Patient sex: M
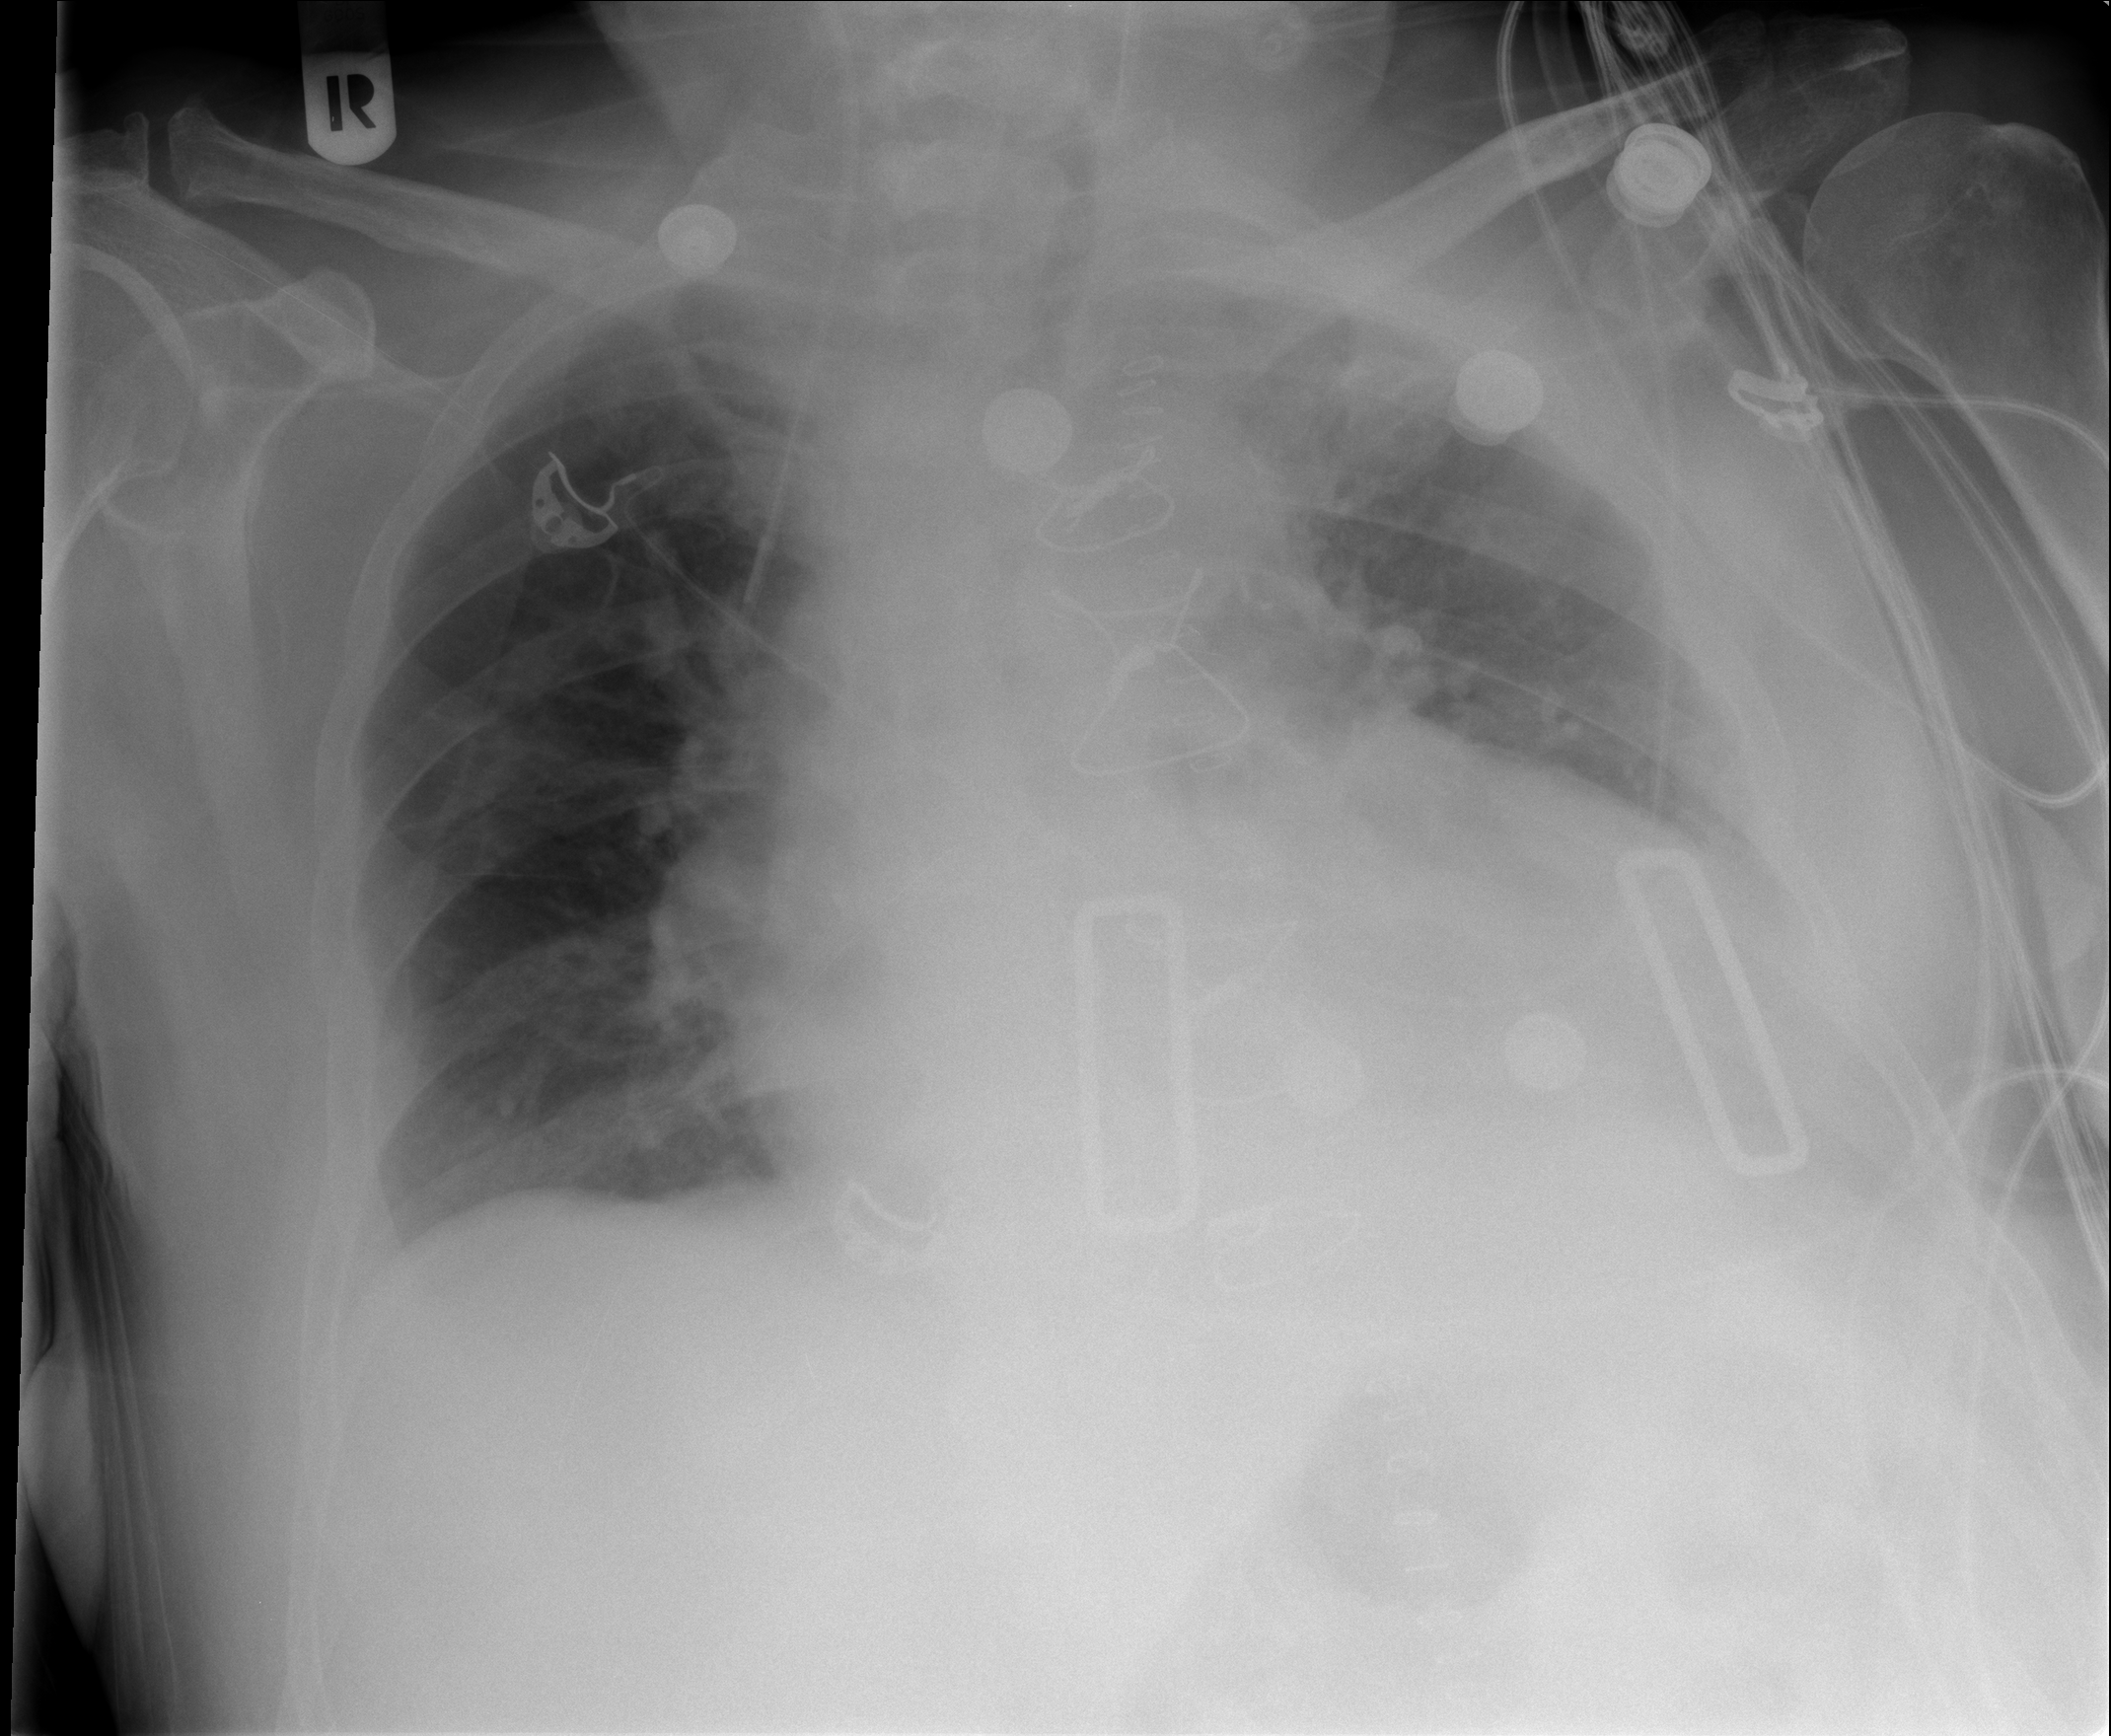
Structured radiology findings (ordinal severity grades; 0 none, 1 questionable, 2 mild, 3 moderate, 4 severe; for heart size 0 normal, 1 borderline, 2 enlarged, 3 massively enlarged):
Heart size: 2
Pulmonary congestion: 2
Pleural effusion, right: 0
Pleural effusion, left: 2
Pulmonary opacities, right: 2
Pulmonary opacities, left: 2
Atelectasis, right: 2
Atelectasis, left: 2